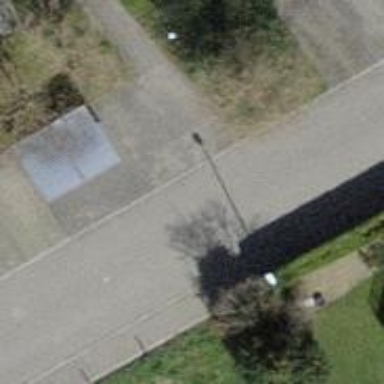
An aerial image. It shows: Paved path.